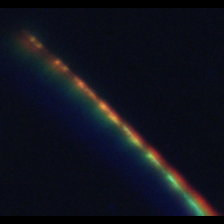
Taxon: Psuedo-nitzschia
Group: Diatoms